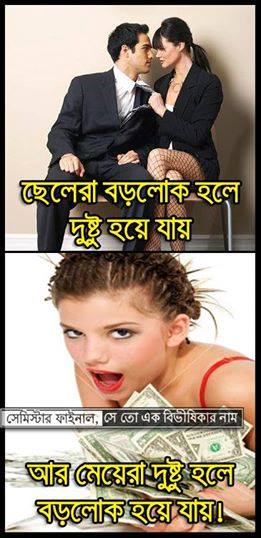
Caption: ছেলেরা বড়লোক হলে দুষ্ট হয়ে যায় আর মেয়েরা দুষ্ট হলে বড়লোক হয়ে যায়!
Label: non-hate